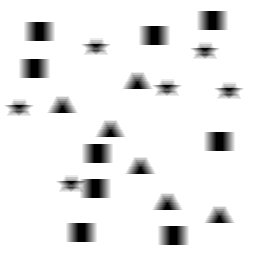
Squares: 9
Triangles: 6
Stars: 6
Total shapes: 21